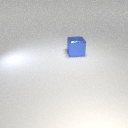
large blue metal cube